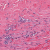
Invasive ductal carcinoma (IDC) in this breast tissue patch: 0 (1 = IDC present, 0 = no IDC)